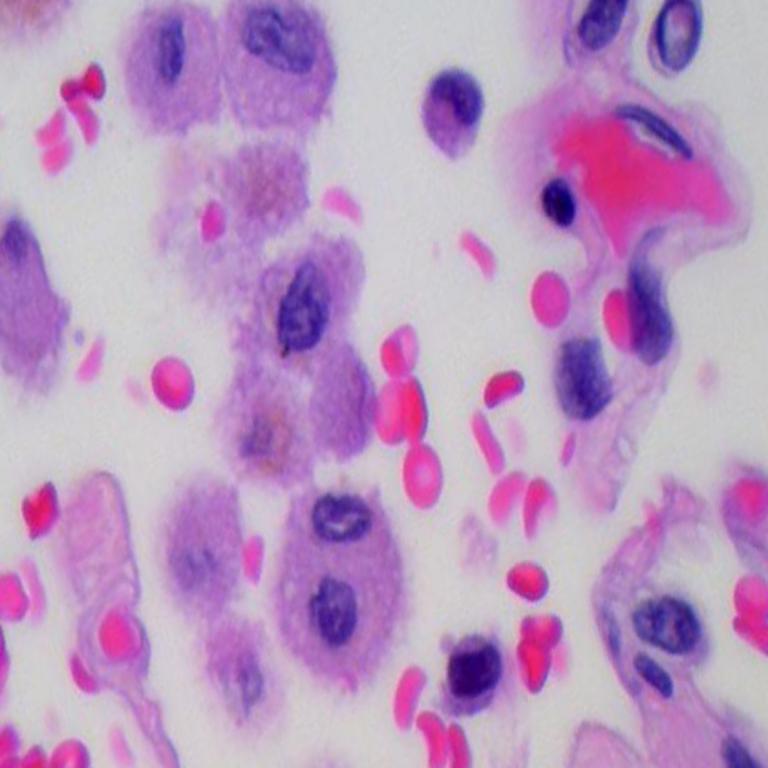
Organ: lung
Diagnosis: benign